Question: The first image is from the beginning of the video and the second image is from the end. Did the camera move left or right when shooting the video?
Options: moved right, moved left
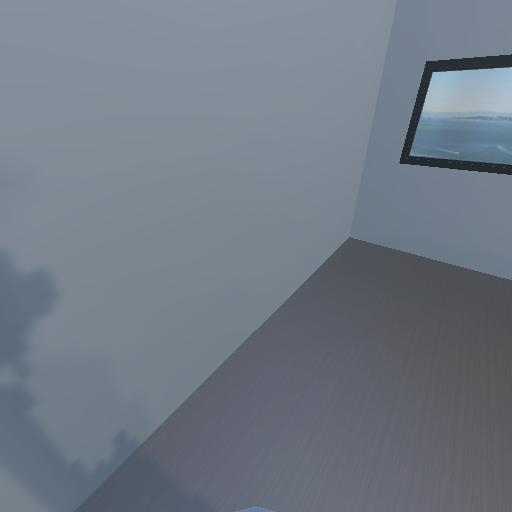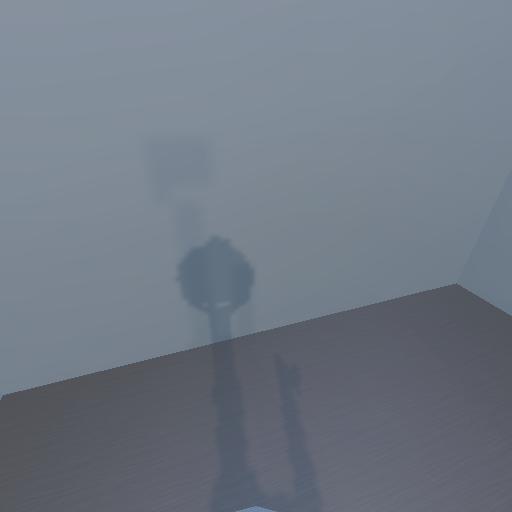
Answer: moved right